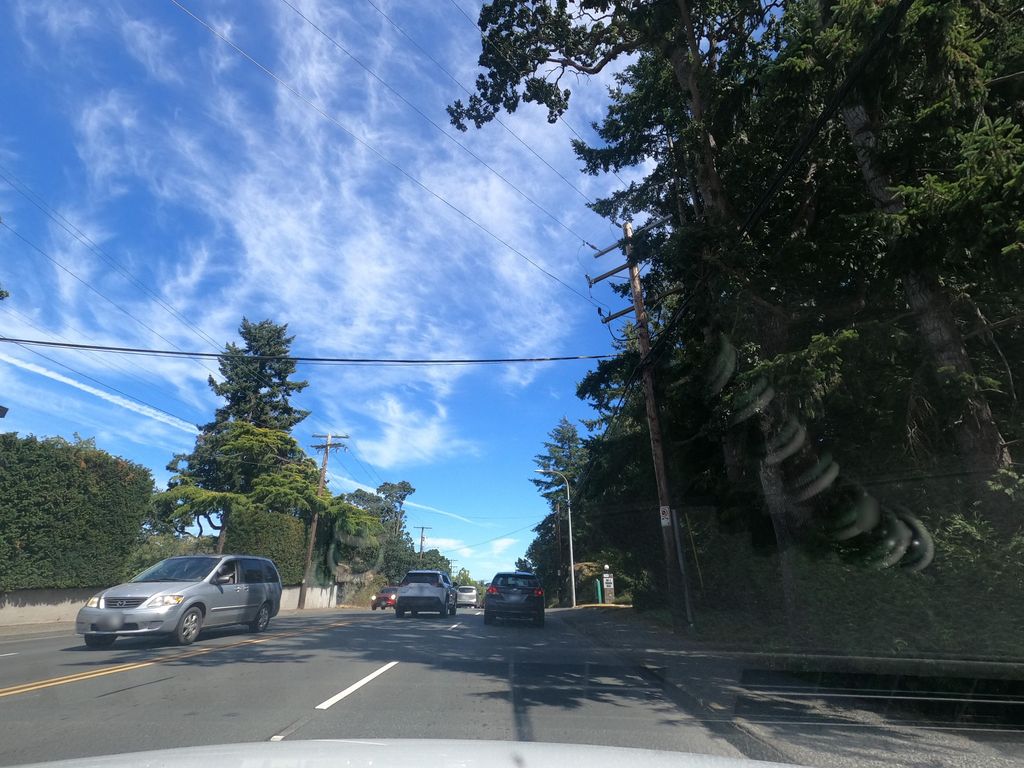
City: victoria